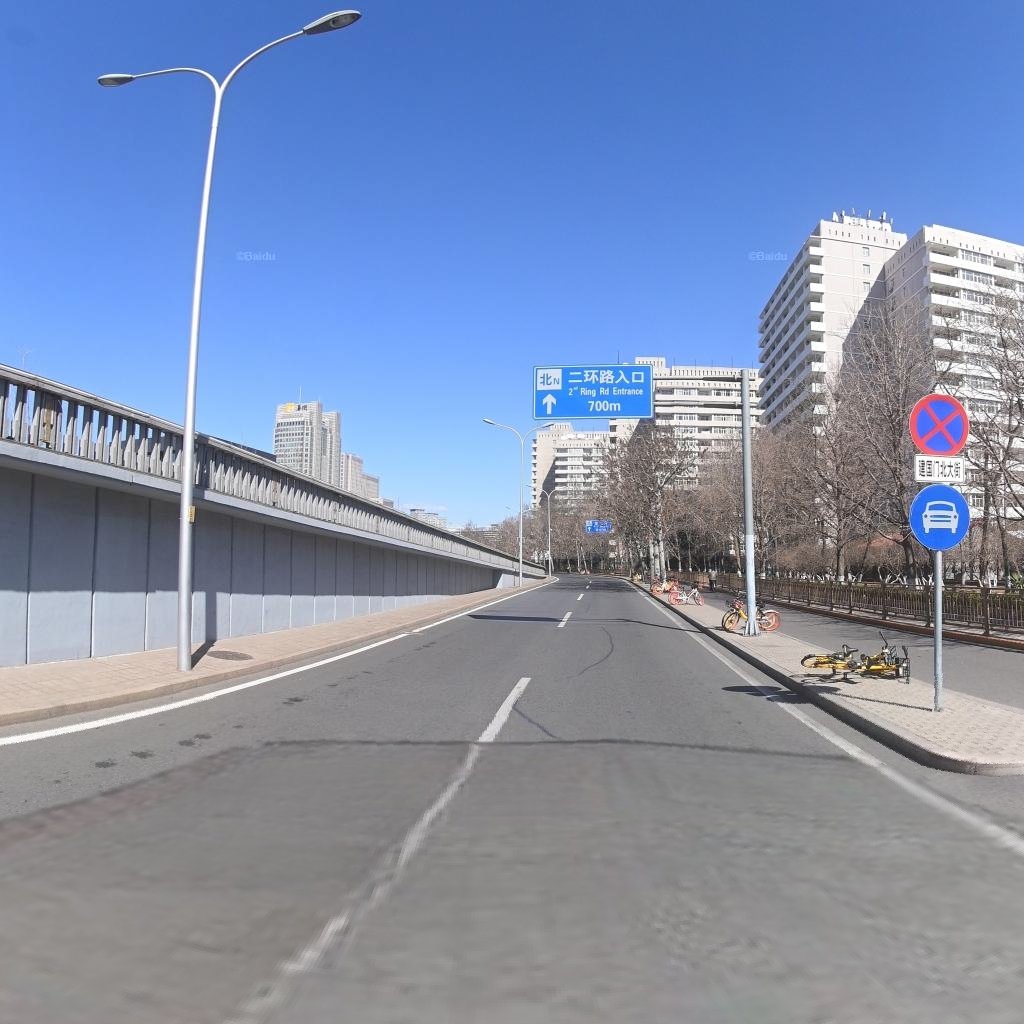
Region: Chaoyang
Road damage annotations: longitudinal patch, longitudinal patch, manhole cover